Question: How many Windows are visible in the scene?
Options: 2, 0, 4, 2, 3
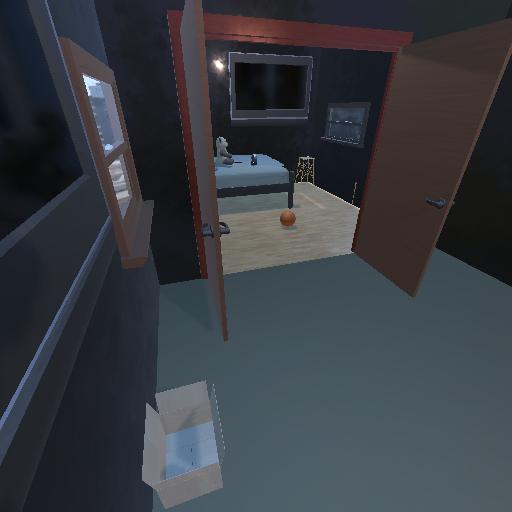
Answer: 2